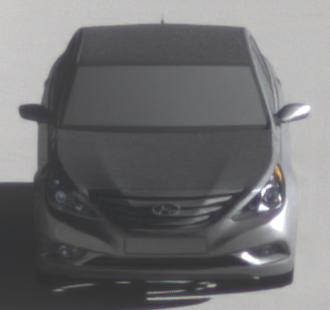
Make: Hyundai
Model: Sonata
Detailed model: Gen. 6 YF
Model produced from: 2009
Model produced until: 2016
Doors: 4
Color: gray
Road condition: dry road
Daytime: morning or afternoon
Contrast: high contrast